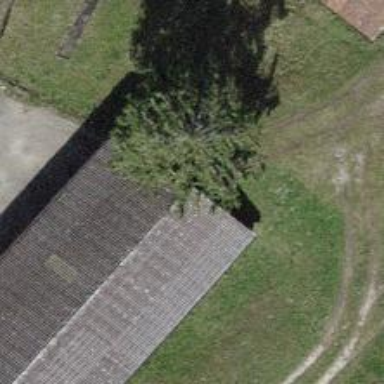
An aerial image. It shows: Farm auxiliary building.